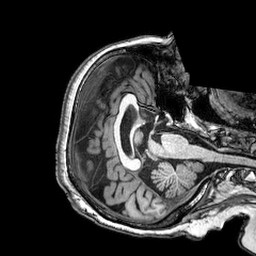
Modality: T1w
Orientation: axial
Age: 66
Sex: female
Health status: healthy
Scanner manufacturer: philips
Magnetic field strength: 3 T